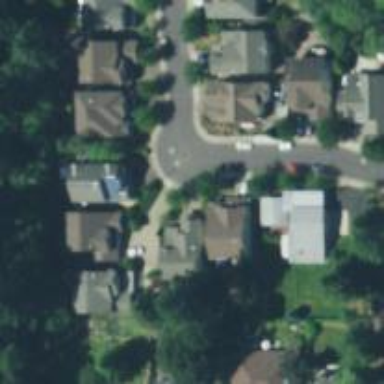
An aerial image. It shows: Residential road.